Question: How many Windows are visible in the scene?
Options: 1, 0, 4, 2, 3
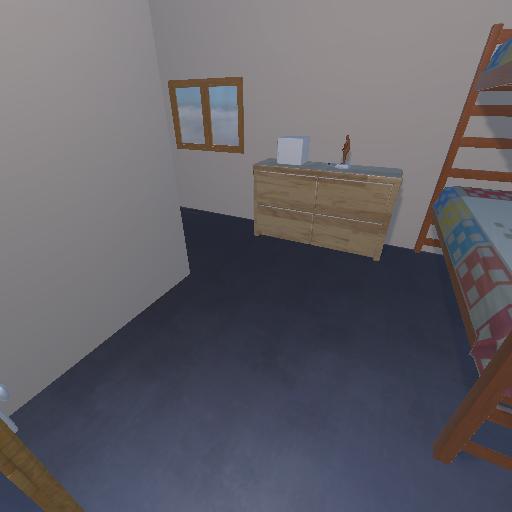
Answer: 1